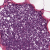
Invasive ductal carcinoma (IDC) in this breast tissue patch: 0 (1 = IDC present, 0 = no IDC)